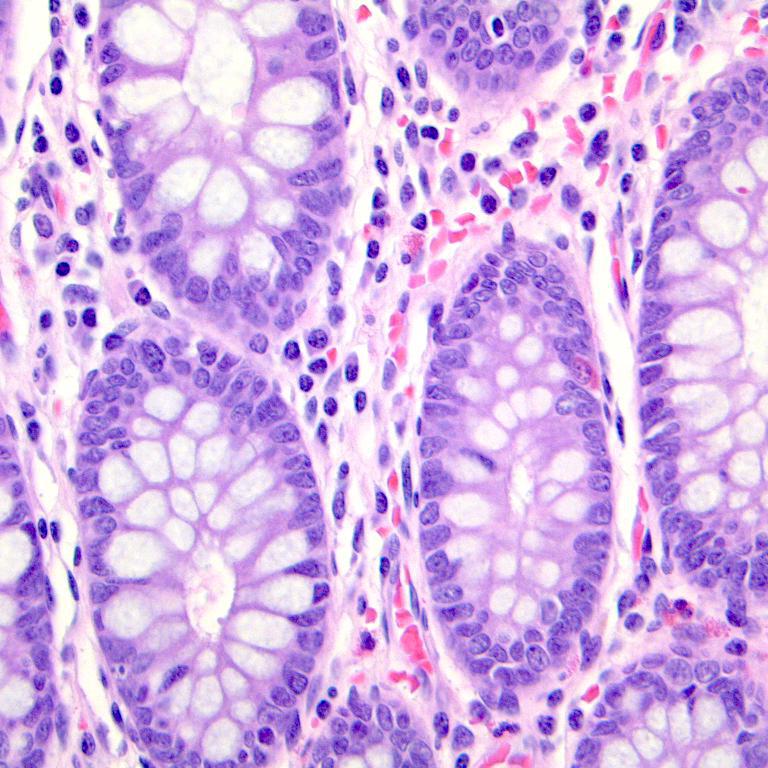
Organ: colon
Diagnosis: benign